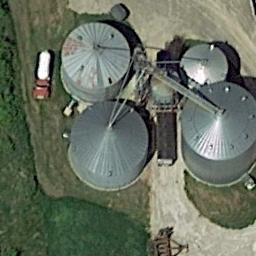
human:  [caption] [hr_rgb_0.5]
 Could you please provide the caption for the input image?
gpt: The grass is beside the storage tanks .

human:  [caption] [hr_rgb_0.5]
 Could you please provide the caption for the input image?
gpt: There are two rows of storage tanks, One of which is larger than the others .

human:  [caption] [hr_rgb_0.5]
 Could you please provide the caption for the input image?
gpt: There are several neatly arranged large oil storage tanks in the factory, And there are large lawns in the factory .

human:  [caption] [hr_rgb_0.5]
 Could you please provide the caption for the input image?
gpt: There are four black storage tanks on the grass .

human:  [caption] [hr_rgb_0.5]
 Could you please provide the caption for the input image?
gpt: There are several storage tanks beside a green meadow .